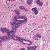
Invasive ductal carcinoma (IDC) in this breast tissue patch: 0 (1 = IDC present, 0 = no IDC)